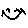
Label: smiley face